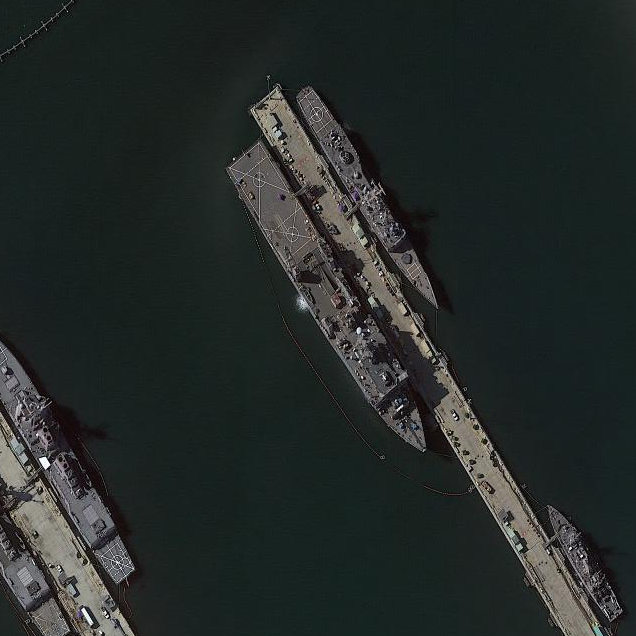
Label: Whitby_Island-class_dock_landing_ship